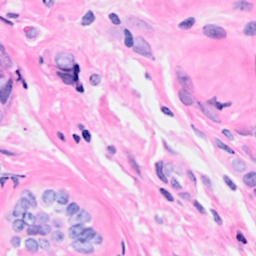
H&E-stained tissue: Breast